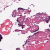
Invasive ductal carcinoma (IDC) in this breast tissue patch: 0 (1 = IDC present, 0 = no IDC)